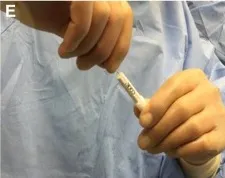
Lawson retrograde needle-catheter preparation. (E, F) Luer lock secured with needle just inside sheath to prevent damage to ureteroscope.
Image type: medical_photograph (other_medical_photograph)